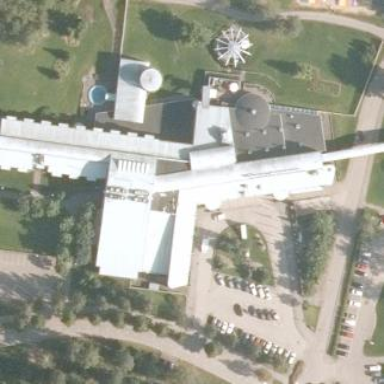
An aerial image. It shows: Hotel building with swimming facilities.